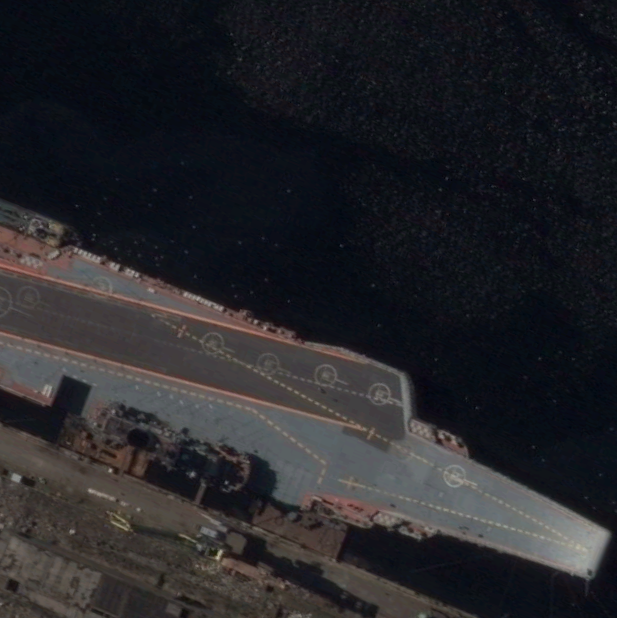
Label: Kuznetsov-class_aircraft_carrier